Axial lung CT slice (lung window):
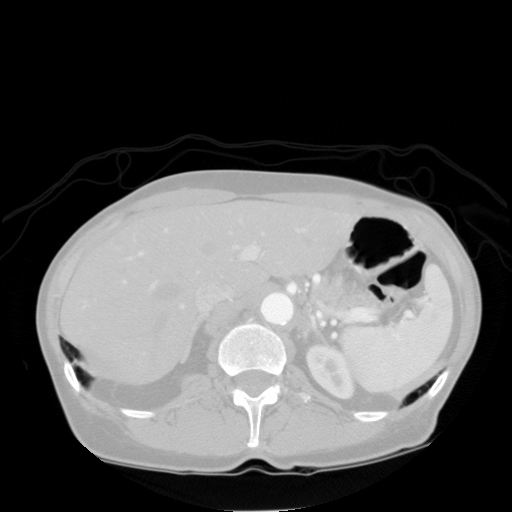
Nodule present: no